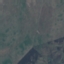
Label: HerbaceousVegetation